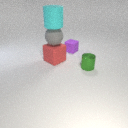
large gray rubber sphere below large cyan rubber cylinder